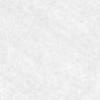
Label: no_change